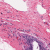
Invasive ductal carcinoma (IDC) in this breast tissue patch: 0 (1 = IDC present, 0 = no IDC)